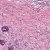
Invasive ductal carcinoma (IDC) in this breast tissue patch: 1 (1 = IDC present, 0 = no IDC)